Question: I am trying to import the TagLib C++ library (<URL> to Android using the NDK.
I was able to successfully compile the library by putting all the source code under '/jni/taglibroot/' as per picture bellow:

and running 'ndk-build' on the '/jni' folder.
However, I have also created the 'tag_lib_personal.cpp' file bellow (to use the TagLib API):
'''
#include <jni.h>
/*#include <iostream>
#include <iomanip>*/
#include <stdio.h>
#include <taglibroot/taglib/fileref.h>
#include <taglibroot/taglib/tag.h>
#include <taglibroot/taglib/tpropertymap.h>
#ifdef __cplusplus
extern "C"
{
#endif
jstring Java_com_mindtherobot_samples_ndkfoo_NdkFooActivity_invokeNativeFunction(JNIEnv* env, jobject javaThis) {
TagLib::FileRef f(argv[i]);
if(!f.isNull() && f.audioProperties()) {
TagLib::AudioProperties *properties = f.audioProperties();
int seconds = properties->length() % 60;
int minutes = (properties->length() - seconds) / 60;
/*cout << "-- AUDIO --" << endl;
cout << "bitrate - " << properties->bitrate() << endl;
cout << "sample rate - " << properties->sampleRate() << endl;
cout << "channels - " << properties->channels() << endl;
cout << "length - " << minutes << ":" << formatSeconds(seconds) << endl;*/
}
return "hello world!";
//return (*env)->NewStringUTF(env, "Hello from native code!");
}
#ifdef __cplusplus
}
#endif
'''
But I cannot get it to compile. When I try to run 'ndk-build' again I get the following error:
'''
[armeabi] Compile++ arm : my_own_source_files <= tag_lib_personal.cpp
In file included from D:/blabla/eclipse-jee-indigo-SR2-win32-x86_64/workspace/Project//jni/tag_lib_personal.cpp:7:0:
D:/blabla/eclipse-jee-indigo-SR2-win32-x86_64/workspace/Project//jni/taglibroot/taglib/fileref.h:29:19: fatal error: tfile.h: No such file or directory
compilation terminated.
make.exe: *** [D:/blabla/eclipse-jee-indigo-SR2-win32-x86_64/workspace/Project//obj/local/armeabi/objs/my_own_source_files/tag_lib_personal.o] Error 1
'''
The error shows it cannot find some .h files from the TagLib library. Here is my 'Android.mk' file though:
'''
LOCAL_PATH := $(call my-dir)
include $(CLEAR_VARS)
LOCAL_MODULE := taglib_module
FILE_LIST := $(wildcard $(LOCAL_PATH)/taglibroot/*.cpp) #Based on: http://stackoverflow.com/a/<PHONE>
LOCAL_SRC_FILES := $(FILE_LIST:$(LOCAL_PATH)/%=%)
LOCAL_EXPORT_C_INCLUDES := $(LOCAL_PATH)/foo
LOCAL_EXPORT_CFLAGS := -DFOO=1
LOCAL_EXPORT_LDLIBS := -llog
LOCAL_ARM_MODE := arm
include $(BUILD_SHARED_LIBRARY)
# If I run ndk-build only on the above code, it compiles the TagLib library successfully and generates the .so files as expected
include $(CLEAR_VARS)
LOCAL_MODULE := my_own_source_files
LOCAL_SHARED_LIBRARIES := taglib_module
LOCAL_SRC_FILES := tag_lib_personal.cpp
LOCAL_C_INCLUDES := $(LOCAL_PATH)/taglibroot/taglib, $(LOCAL_PATH)/taglibroot/taglib/ape, $(LOCAL_PATH)/taglibroot/taglib/asf, $(LOCAL_PATH)/taglibroot/taglib/flac, $(LOCAL_PATH)/taglibroot/taglib/it, $(LOCAL_PATH)/taglibroot/taglib/mod, $(LOCAL_PATH)/taglibroot/taglib/mp4, $(LOCAL_PATH)/taglibroot/taglib/mpc, $(LOCAL_PATH)/taglibroot/taglib/mpeg, $(LOCAL_PATH)/taglibroot/taglib/mpeg/id3v1, $(LOCAL_PATH)/taglibroot/taglib/mpeg/id3v2, $(LOCAL_PATH)/taglibroot/taglib/mpeg/id3v2/frames, $(LOCAL_PATH)/taglibroot/taglib/ogg, $(LOCAL_PATH)/taglibroot/taglib/ogg/flac, $(LOCAL_PATH)/taglibroot/taglib/ogg/opus, $(LOCAL_PATH)/taglibroot/taglib/ogg/speex, $(LOCAL_PATH)/taglibroot/taglib/ogg/vorbis, $(LOCAL_PATH)/taglibroot/taglib/riff, $(LOCAL_PATH)/taglibroot/taglib/riff/aiff, $(LOCAL_PATH)/taglibroot/taglib/riff/wav, $(LOCAL_PATH)/taglibroot/taglib/s3m, $(LOCAL_PATH)/taglibroot/taglib/toolkit, $(LOCAL_PATH)/taglibroot/taglib/trueaudio, $(LOCAL_PATH)/taglibroot/taglib/wavpack, $(LOCAL_PATH)/taglibroot/taglib/xm
LOCAL_ARM_MODE := arm
include $(BUILD_SHARED_LIBRARY)
'''
As you can see I put every single directory of the TagLib library that has at least one .h file in the 'LOCAL_EXPORT_C_INCLUDES' directive but it for some reason still cannot find 'tfile.h' (which is inside '$(LOCAL_PATH)/taglibroot/taglib/toolkit'). What am I missing?
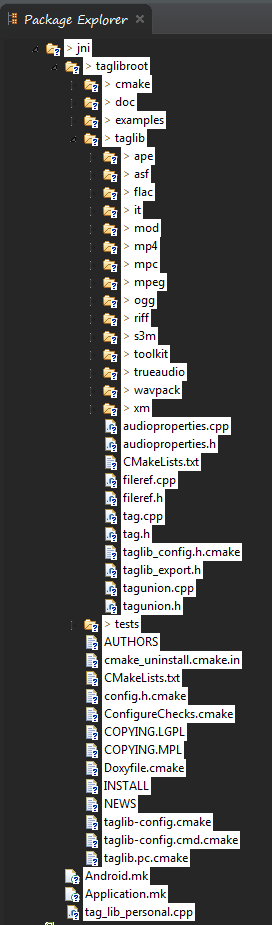
Answer: You are not missing, you have an extra ;-)
Syntax for 'LOCAL_C_INCLUDES' does not expect these commas. You simply list all directories. Actually, you can use 'LOCAL_EXPORT_C_INCLUDES' instead (your post hints that you probably tried):
'''
LOCAL_C_INCLUDES := $(LOCAL_PATH)/taglibroot/taglib $(LOCAL_PATH)/taglibroot/taglib/ape $(LOCAL_PATH)/taglibroot/taglib/asf $(LOCAL_PATH)/taglibroot/taglib/flac $(LOCAL_PATH)/taglibroot/taglib/it $(LOCAL_PATH)/taglibroot/taglib/mod $(LOCAL_PATH)/taglibroot/taglib/mp4 $(LOCAL_PATH)/taglibroot/taglib/mpc $(LOCAL_PATH)/taglibroot/taglib/mpeg $(LOCAL_PATH)/taglibroot/taglib/mpeg/id3v1 $(LOCAL_PATH)/taglibroot/taglib/mpeg/id3v2 $(LOCAL_PATH)/taglibroot/taglib/mpeg/id3v2/frames $(LOCAL_PATH)/taglibroot/taglib/ogg $(LOCAL_PATH)/taglibroot/taglib/ogg/flac $(LOCAL_PATH)/taglibroot/taglib/ogg/opus $(LOCAL_PATH)/taglibroot/taglib/ogg/speex $(LOCAL_PATH)/taglibroot/taglib/ogg/vorbis $(LOCAL_PATH)/taglibroot/taglib/riff $(LOCAL_PATH)/taglibroot/taglib/riff/aiff $(LOCAL_PATH)/taglibroot/taglib/riff/wav $(LOCAL_PATH)/taglibroot/taglib/s3m $(LOCAL_PATH)/taglibroot/taglib/toolkit $(LOCAL_PATH)/taglibroot/taglib/trueaudio $(LOCAL_PATH)/taglibroot/taglib/wavpack $(LOCAL_PATH)/taglibroot/taglib/xm
'''
If you encounter strange issues with 'ndk-build' in the future, first advice is to run 'ndk-build V=1': it will log all actual compilation commands used by 'ndk-build', which may often expose the errors or typos in various 'Android.mk' files.
Your build will finally fail. When you build taglib, you need also to compile all files in 'taglibroot' subdirectories! I suggest that you try to build the library the way it was designed to be built, with . The Android patches can be found here: <URL>.
You can also try a straightforward approach, but I am not sure it will work:
'''
MY_PATH := $(call my-dir)
include $(CLEAR_VARS)
LOCAL_MODULE := taglib_module
LOCAL_PATH := $(MY_PATH)/taglibroot/taglib
LOCAL_EXPORT_C_INCLUDES := $(LOCAL_PATH) $(LOCAL_PATH)/ape $(LOCAL_PATH)/asf $(LOCAL_PATH)/flac $(LOCAL_PATH)/it $(LOCAL_PATH)/mod $(LOCAL_PATH)/mp4 $(LOCAL_PATH)/mpc $(LOCAL_PATH)/mpeg $(LOCAL_PATH)/mpeg/id3v1 $(LOCAL_PATH)/mpeg/id3v2 $(LOCAL_PATH)/mpeg/id3v2/frames $(LOCAL_PATH)/ogg $(LOCAL_PATH)/ogg/flac $(LOCAL_PATH)/ogg/opus $(LOCAL_PATH)/ogg/speex $(LOCAL_PATH)/ogg/vorbis $(LOCAL_PATH)/riff $(LOCAL_PATH)/riff/aiff $(LOCAL_PATH)/riff/wav $(LOCAL_PATH)/s3m $(LOCAL_PATH)/toolkit $(LOCAL_PATH)/trueaudio $(LOCAL_PATH)/wavpack $(LOCAL_PATH)/xm
FILE_LIST := $(foreach dir, $(LOCAL_EXPORT_C_INCLUDES), $(wildcard $(dir)/*.cpp))
LOCAL_SRC_FILES := $(FILE_LIST:$(LOCAL_PATH)/%=%)
LOCAL_EXPORT_CFLAGS := -DFOO=1
LOCAL_EXPORT_LDLIBS := -llog
LOCAL_ARM_MODE := arm
include $(BUILD_SHARED_LIBRARY)
include $(CLEAR_VARS)
LOCAL_PATH := $(MY_PATH)
LOCAL_MODULE := my_own_shared_lib
LOCAL_SHARED_LIBRARIES := taglib_module
LOCAL_SRC_FILES := tag_lib_personal.cpp
LOCAL_ARM_MODE := arm
include $(BUILD_SHARED_LIBRARY)
'''
Please note that in your Java, you will load the two libraries, and order is important:
'''
Runtime.loadLibrary("taglib_module");
Runtime.loadLibrary("my_own_shared_lib");
'''